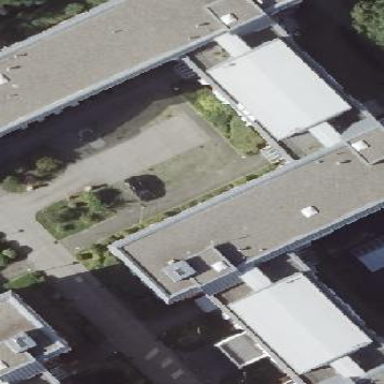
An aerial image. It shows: Office building.